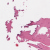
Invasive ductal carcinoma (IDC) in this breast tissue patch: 0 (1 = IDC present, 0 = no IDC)